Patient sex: M
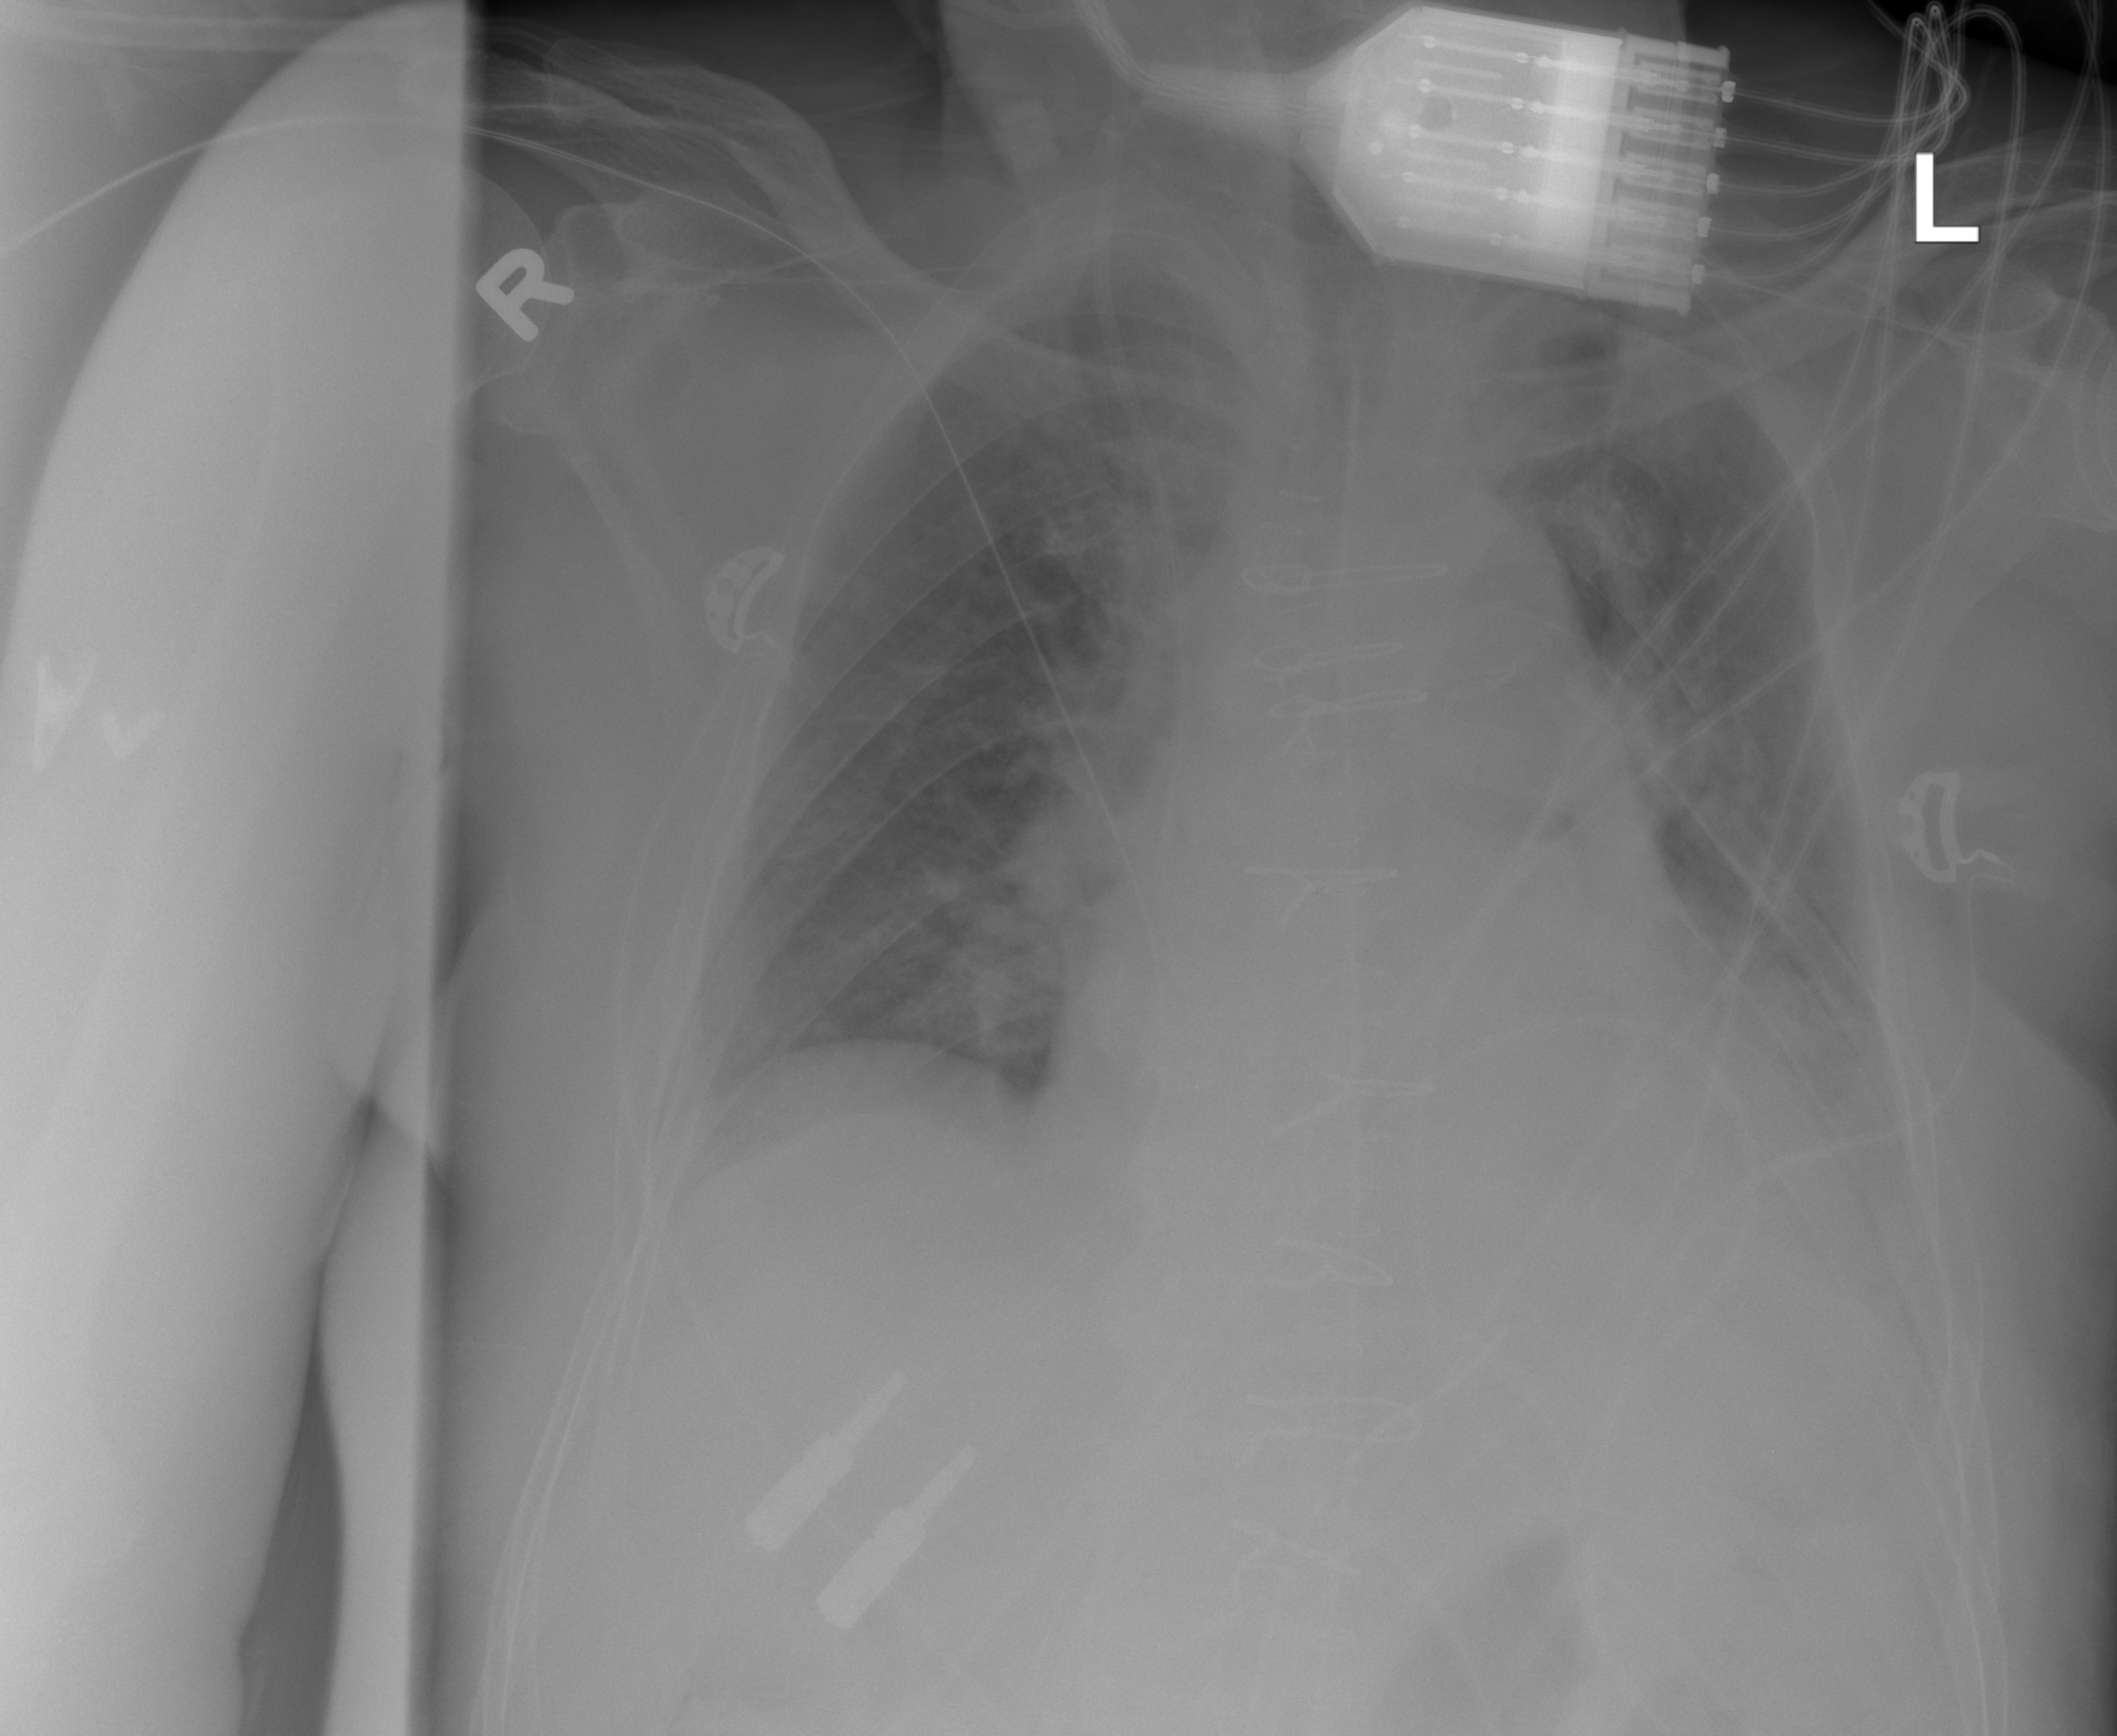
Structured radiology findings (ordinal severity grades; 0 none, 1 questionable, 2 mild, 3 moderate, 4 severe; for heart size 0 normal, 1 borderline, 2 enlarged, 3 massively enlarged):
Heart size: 2
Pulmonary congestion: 2
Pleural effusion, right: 1
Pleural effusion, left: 2
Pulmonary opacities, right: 2
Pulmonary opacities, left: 2
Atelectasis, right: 2
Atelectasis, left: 2